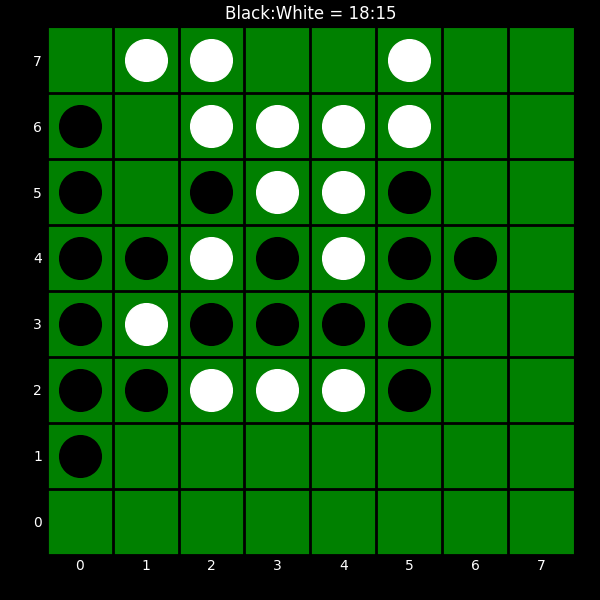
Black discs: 18
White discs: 15